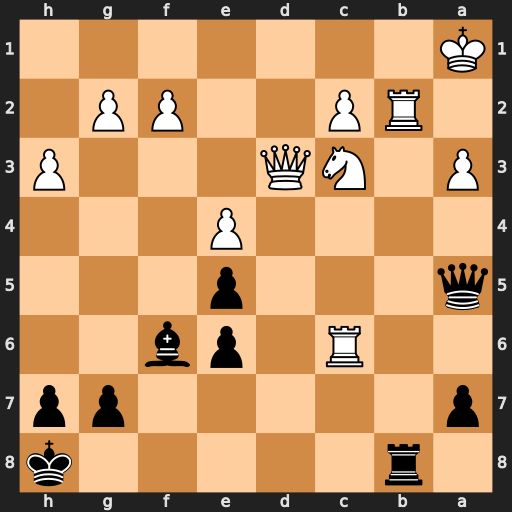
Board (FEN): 1r5k/p5pp/2R1pb2/q3p3/4P3/P1NQ3P/1RP2PP1/K7
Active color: b
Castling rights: -
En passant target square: -
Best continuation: Qxa3+ Ra2 Qc1+ Nb1 Qxb1#